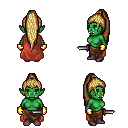
a pixel art fantasy rpg character, female body template, orc, green skin, maroon cape, robe skirt, blonde extra-long topknot hairstyle, gold gloves, maroon shoes, dagger, four views (front, back, left, right), 2x2 character sprite sheet, small pixel art, hard edges, no anti-aliasing